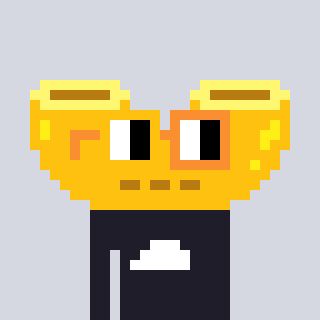
a pixel art character with square yellow and orange glasses, a macaroni-shaped head and a grayscale-colored body on a cool background